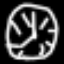
Label: clock